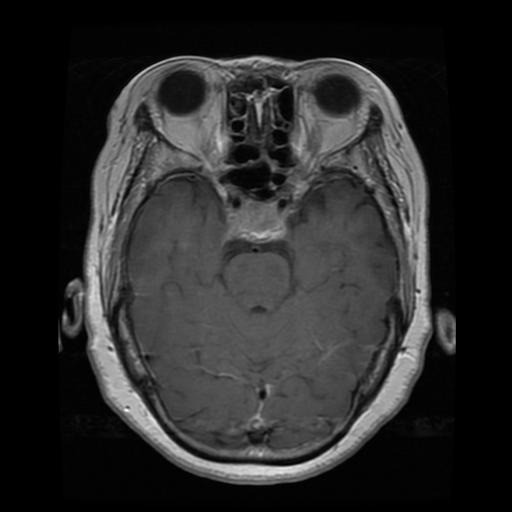
Label: pituitary